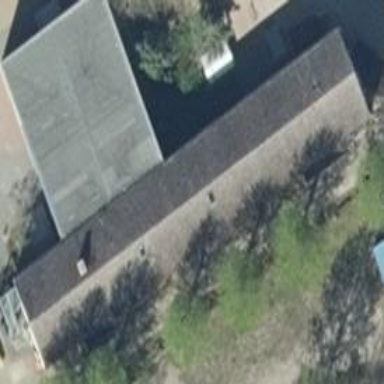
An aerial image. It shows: School building.